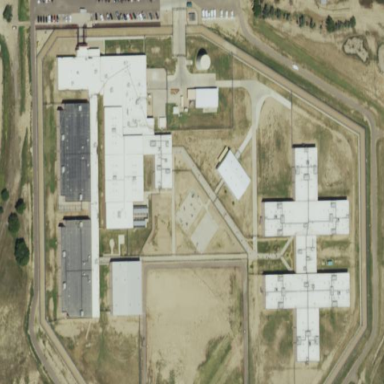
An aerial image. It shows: Industrial area used as prison facility.